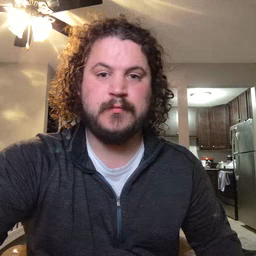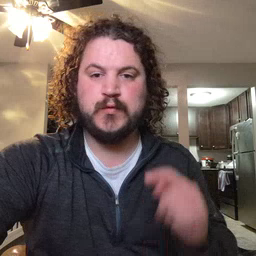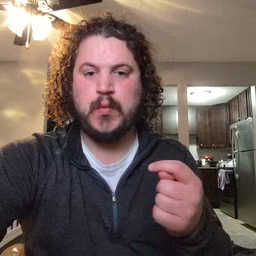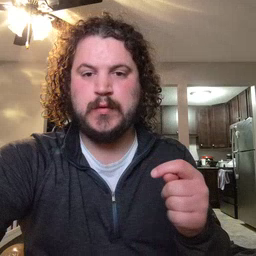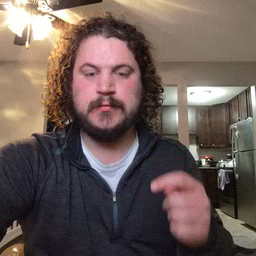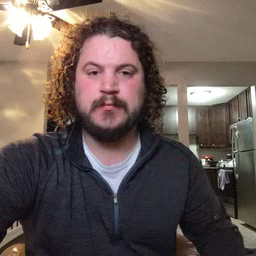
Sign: toy